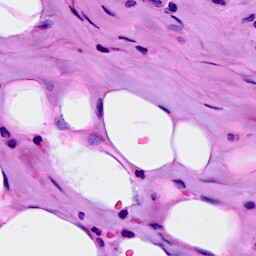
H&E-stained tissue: Breast